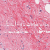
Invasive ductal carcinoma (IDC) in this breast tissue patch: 0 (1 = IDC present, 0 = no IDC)